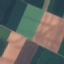
Land use / land cover class: AnnualCrop